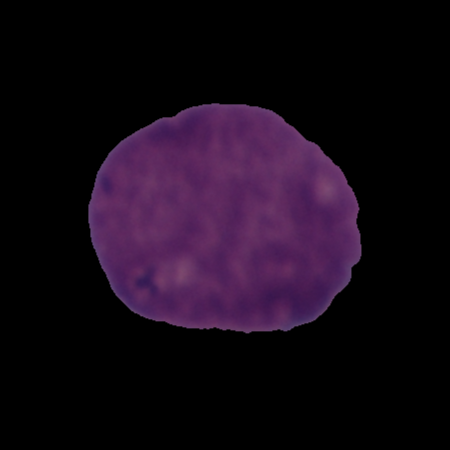
Label: cancer